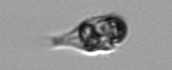
Label: Mesodinium